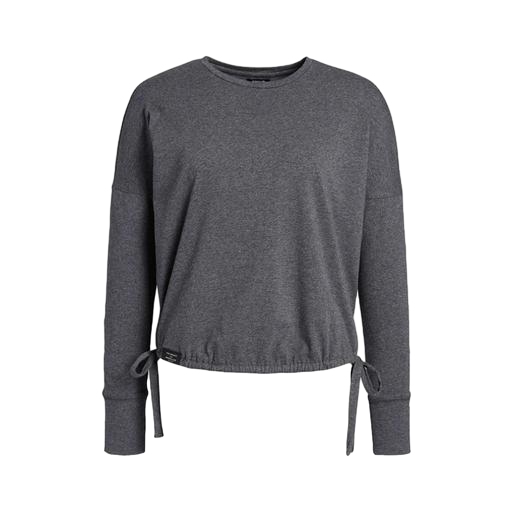
long-sleeve top, long-sleeve tee, crewneck shirt, white background